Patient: sex F, age 47
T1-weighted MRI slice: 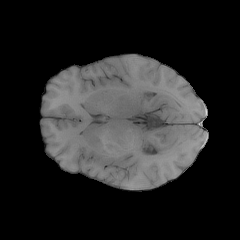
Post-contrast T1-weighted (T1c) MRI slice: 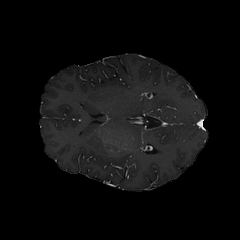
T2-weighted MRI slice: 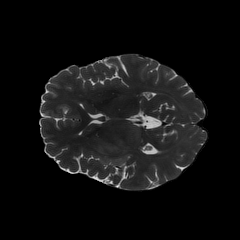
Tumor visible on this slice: yes
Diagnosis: Astrocytoma, IDH-wildtype
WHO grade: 2